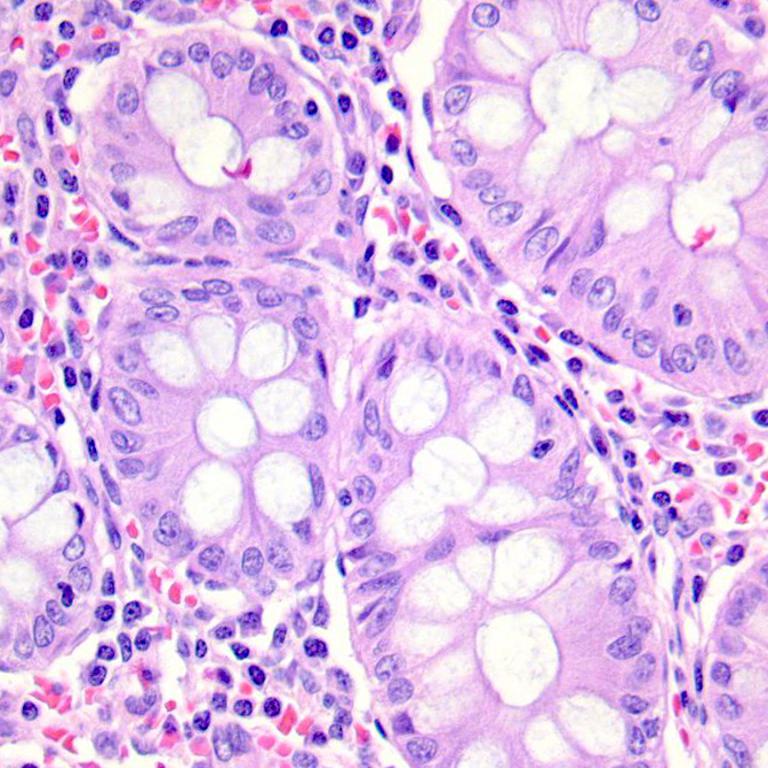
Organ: colon
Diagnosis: benign